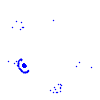
Particle: electron